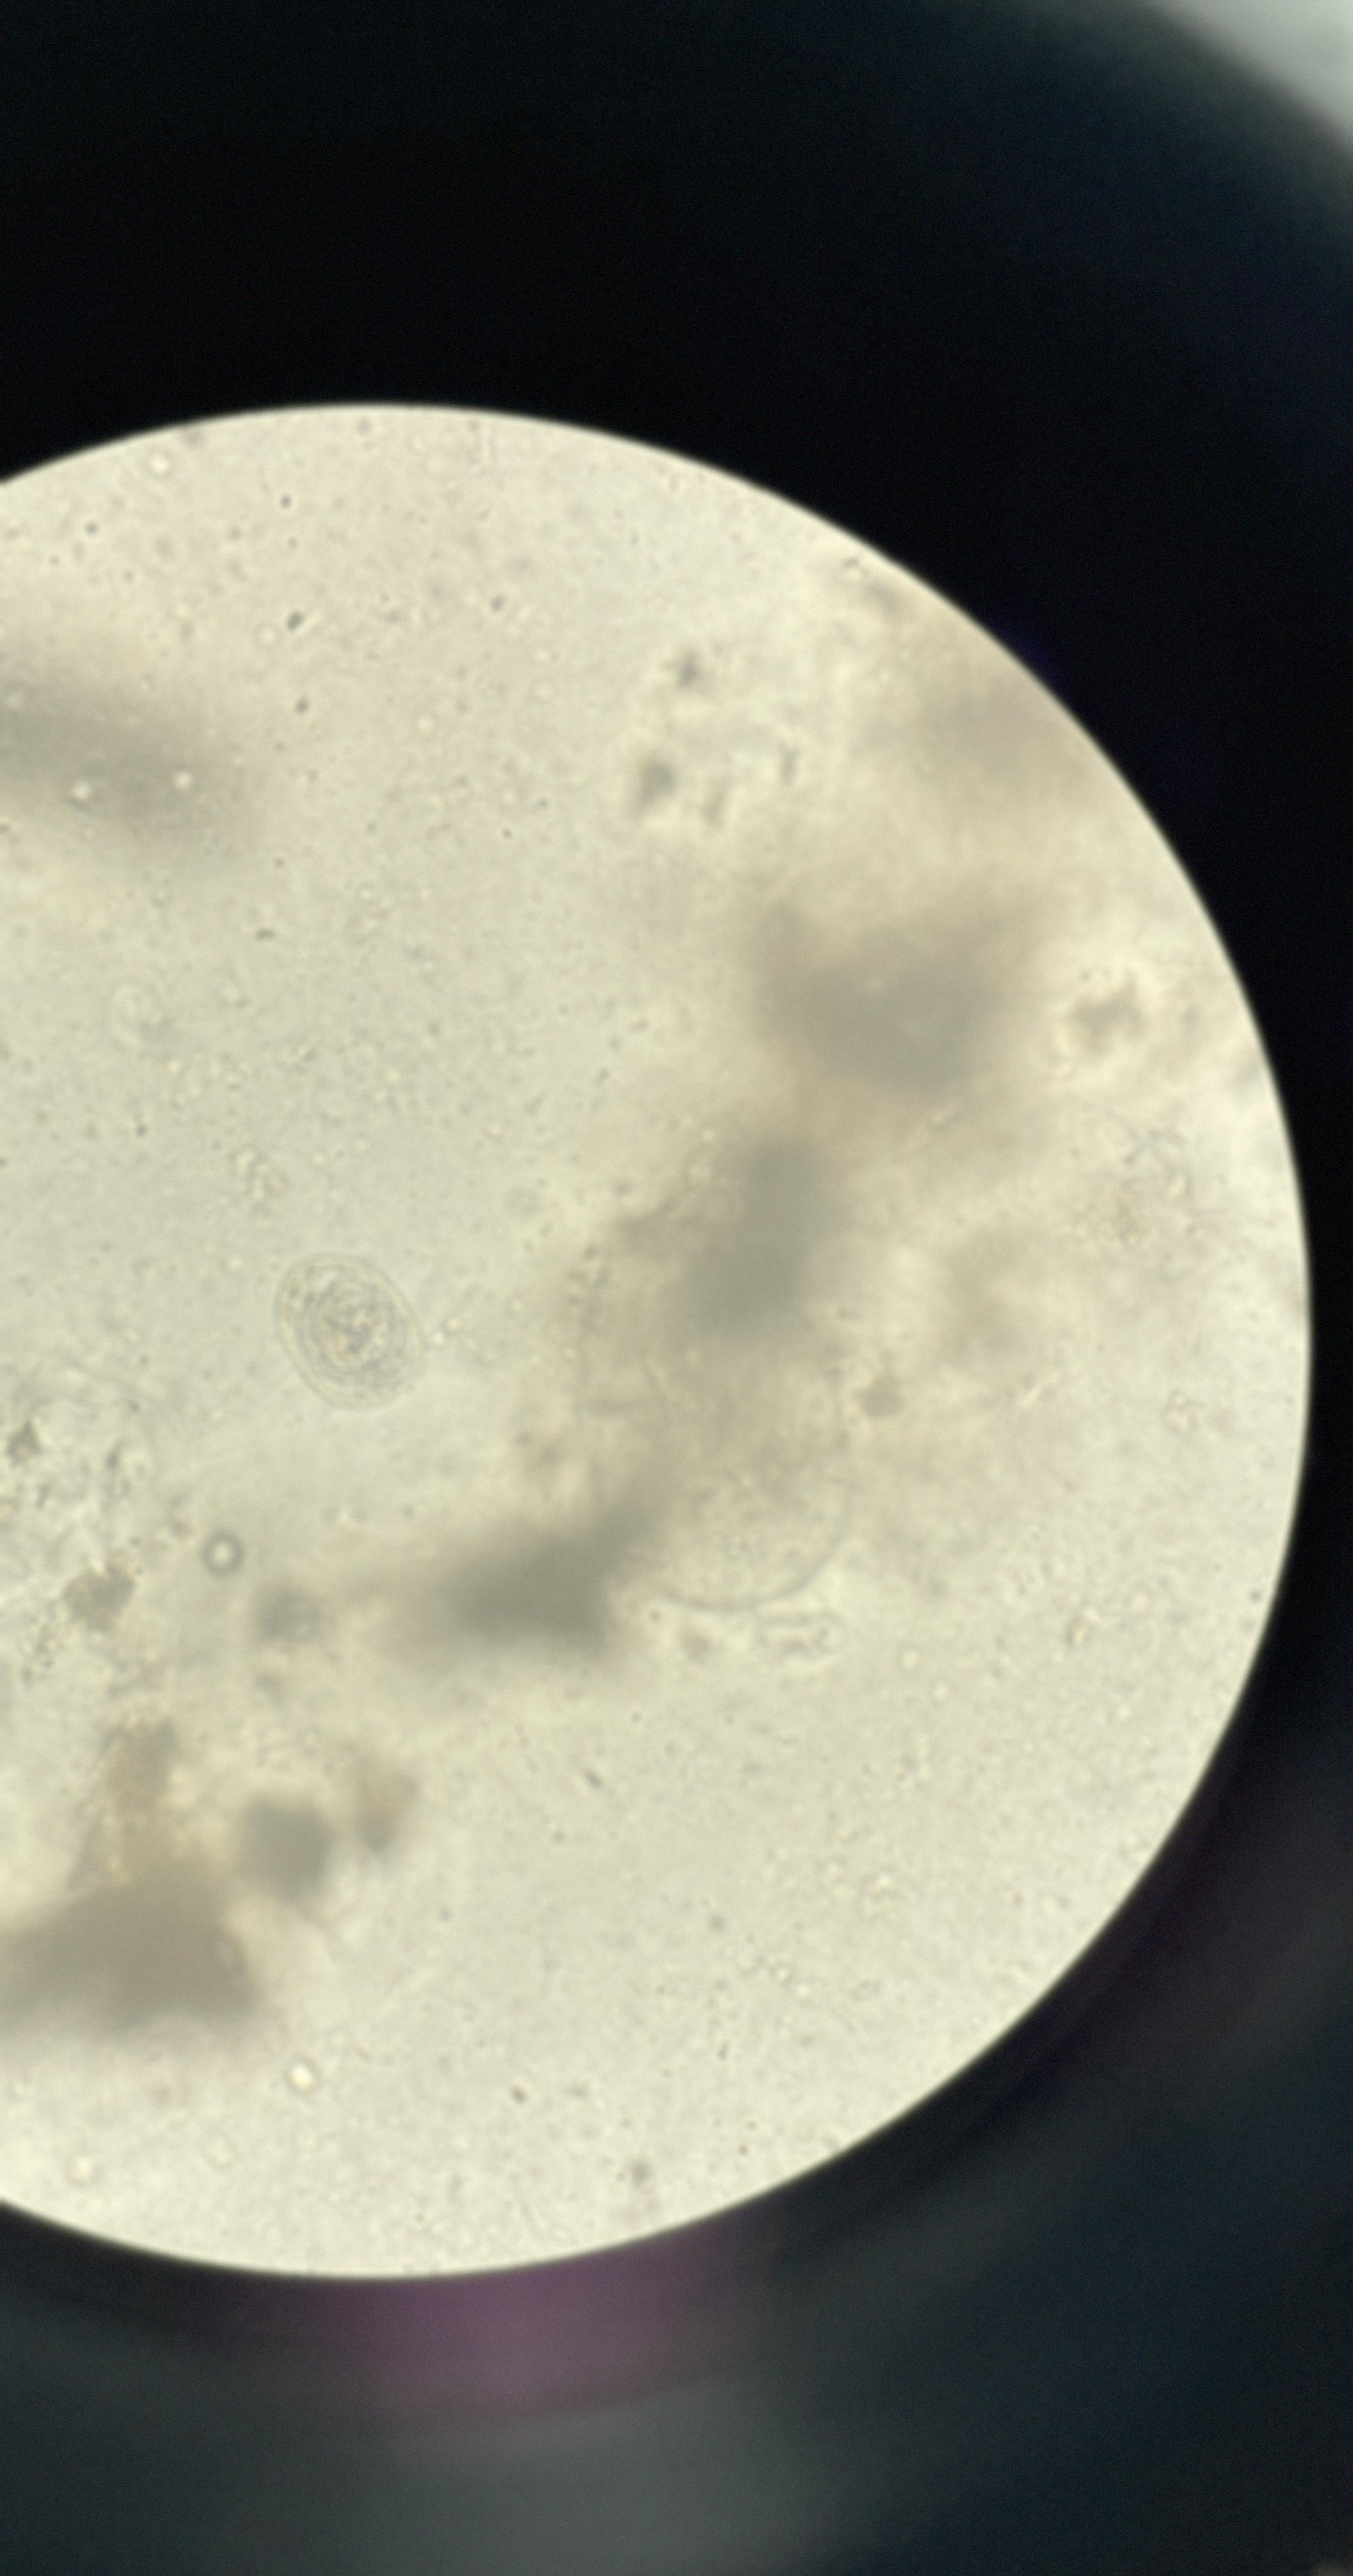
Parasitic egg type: Hymenolepis nana